Question: So, I have a screen which shows a text and an image above the text and loads, in background, some data from the shared preferences.
But the image is taking forever to load, and when I remove the call to get the shared preferences data the image loads very quiclky. Do someone knows if I'm doing something wrong with this call?
here's the code:
'''
class WelcomeScreen extends StatelessWidget {
@override
Widget build(BuildContext context) {
precacheImage(AssetImage(Images.tomato), context);
_loadData(context);
return Scaffold(
body: Center(
child: Column(
mainAxisSize: MainAxisSize.min,
children: [
Text(
Strings.appName,
style: TextStyle(
color: AppColors.black,
fontSize: 50.0,
fontWeight: FontWeight.w600,
),
),
Image.asset(Images.tomato),
],
),
),
);
}
void _loadData(BuildContext context) async {
final PreferencesRepository repository = PreferenceRepositoryImp();
repository.loadAll().then(
(_) {
sleep(Duration(seconds: 2));
Navigator.pushNamedAndRemoveUntil(context, Routes.HOME, (_) => false);
},
);
}
}
'''
and that's the image

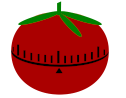
Answer: You're using 'sleep(Duration(seconds: 2));' which halts . You should not be using 'sleep', especially inside a 'build' method. Dart is threaded so that means when it halts a thread, it prevents the UI from being built.
Also, why is '_loadData' marked as 'async' if you're not using the 'await' keyword? You only need it if you're going to use the 'await' keyword, otherwise, remove it. If you want to make use of it, you should use 'await Future.delayed(Duration(seconds: 2))' which makes it wait. Here:
'''
void _loadData(BuildContext context) async {
final PreferencesRepository repository = PreferenceRepositoryImp();
await repository.loadAll();
await Future.delayed(Duration(seconds: 2));
Navigator.pushNamedAndRemoveUntil(context, Routes.HOME, (_) => false);
}
'''
# How does await differ from sleep?
'await' makes Dart say "Hey, I'm going to keep my eye out for this in the future" (haha get it? Future? hahahhahaha I'm funny). Anyways, it won't continue the '_loadData' function because it wants that value but it will keep running (in your example) the build method and then when the 'Future' comes back with a value, it will be like "Hey! There's that value I was looking for! Now I can keep running that function!"
'sleep' on the other hand makes Dart say "I'm going to take a nap for the duration of time I get" (in this case two seconds). It won't do anything until it "wakes up" since Dart is single-threaded. After it takes its two-second nap, it will continue the function and after it finishes, the build method will carry on, therefore, loading your image which explains why it takes so long.